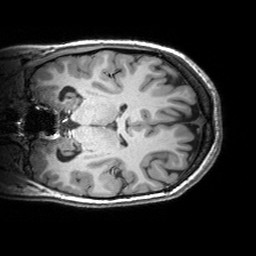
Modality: T1w
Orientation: coronal
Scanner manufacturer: siemens
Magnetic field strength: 3 T
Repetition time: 2.53 s
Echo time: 0.00299 s